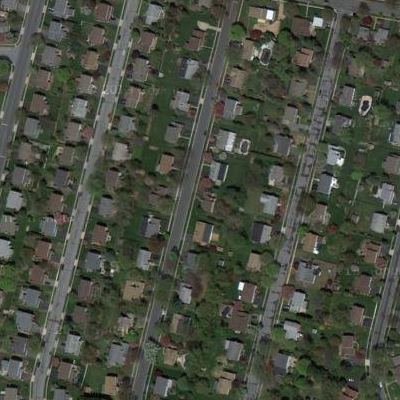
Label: Resident